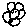
Label: flower